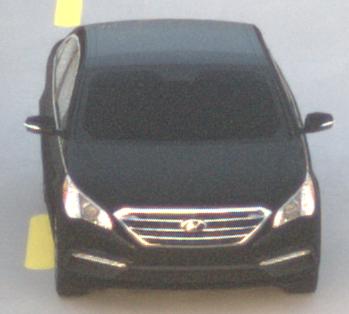
Make: Hyundai
Model: Sonata
Detailed model: Gen. 7
Model produced from: 2015
Model produced until: 2017
Doors: 4
Color: black
Road condition: dry road
Daytime: sunrise or sunset
Contrast: low contrast